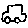
Label: car